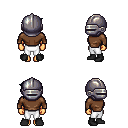
a pixel art fantasy rpg character, female body template, human, tanned skin, brown long-sleeve shirt, white pants, raven pixie cut hairstyle, metal helm, black shoes, four views (front, back, left, right), 2x2 character sprite sheet, small pixel art, hard edges, no anti-aliasing